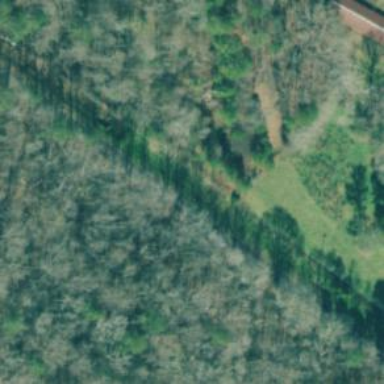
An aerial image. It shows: Culvert tunnel.